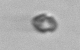
Label: Heterocapsa_rotundata